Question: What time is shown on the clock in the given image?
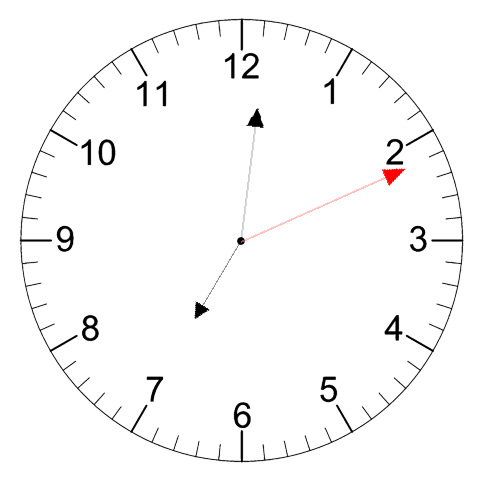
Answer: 07:01:11